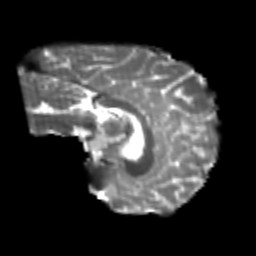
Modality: T2w
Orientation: sagittal
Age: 24
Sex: female
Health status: healthy
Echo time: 0.074 s